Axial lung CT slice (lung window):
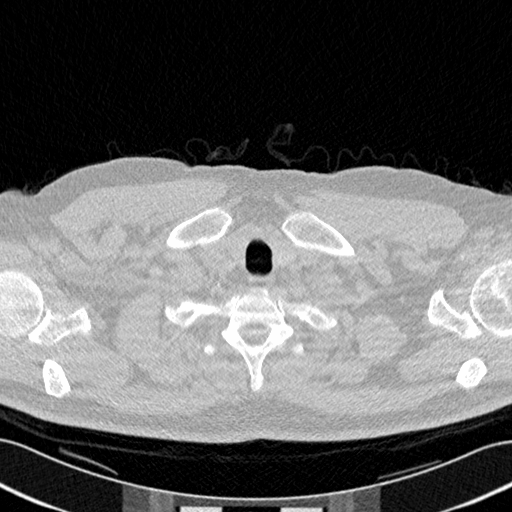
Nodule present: no